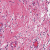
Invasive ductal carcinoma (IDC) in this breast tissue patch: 1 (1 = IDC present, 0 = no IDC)